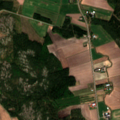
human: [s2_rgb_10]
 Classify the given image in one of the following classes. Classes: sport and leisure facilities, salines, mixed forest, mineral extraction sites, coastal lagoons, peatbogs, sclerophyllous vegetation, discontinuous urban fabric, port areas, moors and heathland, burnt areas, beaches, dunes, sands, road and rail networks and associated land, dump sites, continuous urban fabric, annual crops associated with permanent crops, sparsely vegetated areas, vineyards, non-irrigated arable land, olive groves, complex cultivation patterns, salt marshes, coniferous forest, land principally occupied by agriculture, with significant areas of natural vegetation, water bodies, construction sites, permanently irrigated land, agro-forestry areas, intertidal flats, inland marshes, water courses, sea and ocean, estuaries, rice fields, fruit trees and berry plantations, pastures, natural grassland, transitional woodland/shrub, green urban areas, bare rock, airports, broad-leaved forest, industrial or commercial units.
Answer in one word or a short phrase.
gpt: non-irrigated arable land, land principally occupied by agriculture, with significant areas of natural vegetation, coniferous forest, mixed forest, transitional woodland/shrub